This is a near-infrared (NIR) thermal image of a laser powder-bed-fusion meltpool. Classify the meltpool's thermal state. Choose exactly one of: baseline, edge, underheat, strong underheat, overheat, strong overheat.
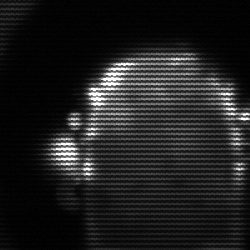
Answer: baseline